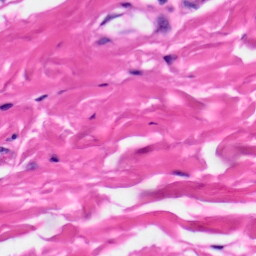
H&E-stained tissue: Skin